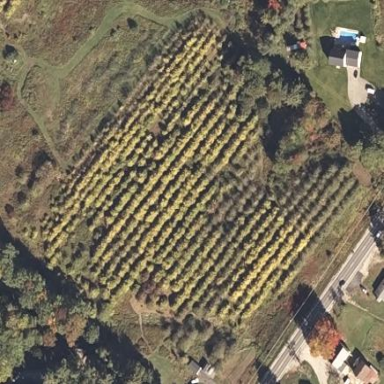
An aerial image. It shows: Orchard.